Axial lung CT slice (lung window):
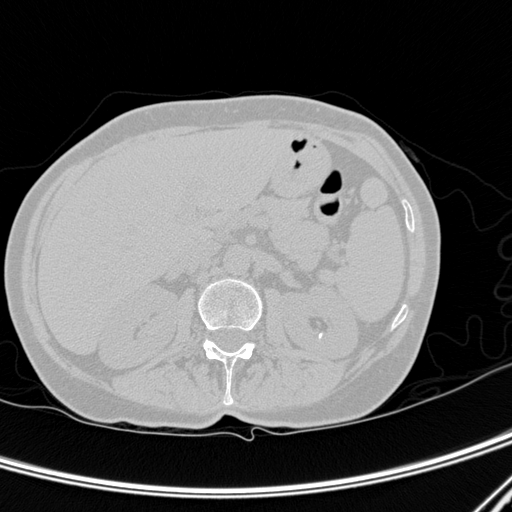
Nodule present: no